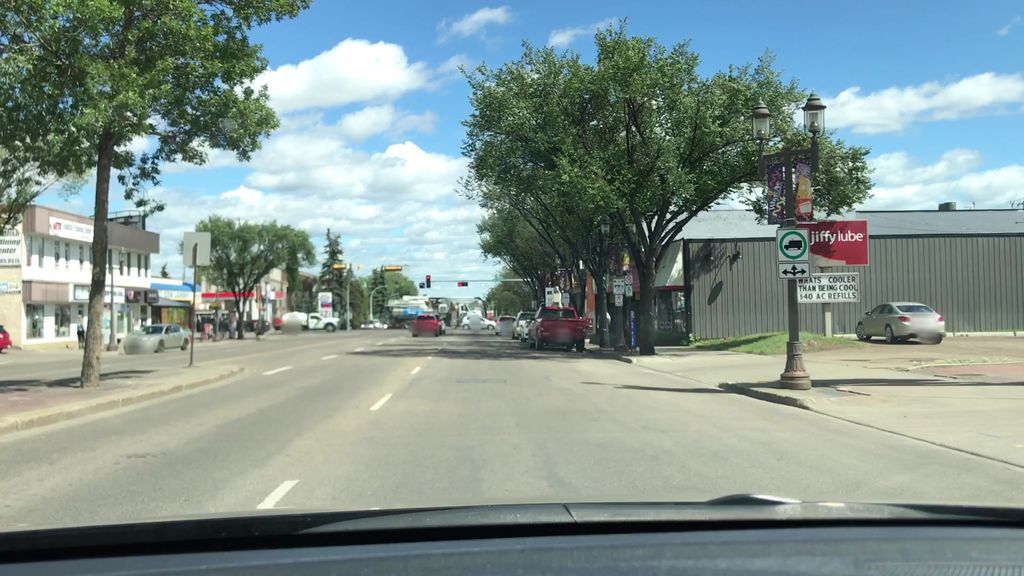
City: edmonton